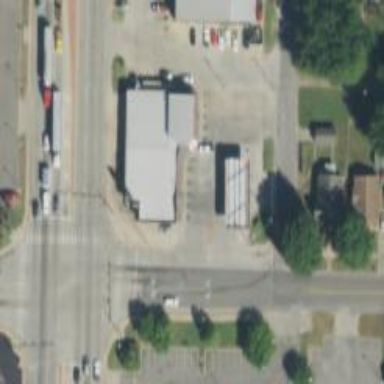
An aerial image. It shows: Convenience shop.